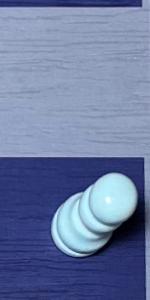
Label: Pawn_White